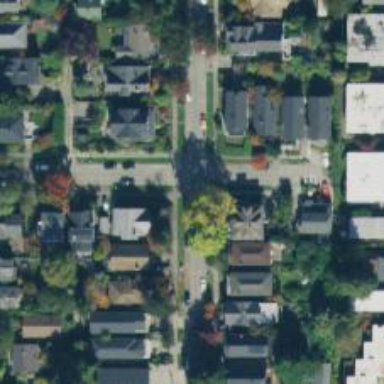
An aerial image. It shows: Residential road with separate sidewalk.